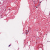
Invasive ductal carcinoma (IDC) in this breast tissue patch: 0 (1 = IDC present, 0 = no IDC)